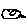
Label: bird